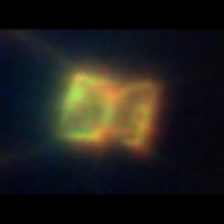
Taxon: Chaetoceros
Group: Diatoms